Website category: university
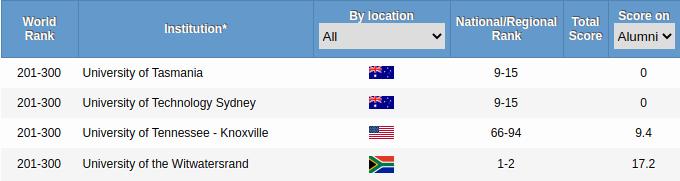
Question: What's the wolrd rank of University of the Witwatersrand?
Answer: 201-300

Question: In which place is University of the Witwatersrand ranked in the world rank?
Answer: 201-300

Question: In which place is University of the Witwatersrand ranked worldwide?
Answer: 201-300

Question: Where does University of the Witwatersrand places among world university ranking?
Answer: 201-300

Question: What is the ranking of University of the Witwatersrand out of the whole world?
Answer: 201-300

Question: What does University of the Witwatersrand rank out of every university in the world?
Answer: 201-300

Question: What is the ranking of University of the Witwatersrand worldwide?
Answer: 201-300

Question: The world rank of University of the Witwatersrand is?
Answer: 201-300

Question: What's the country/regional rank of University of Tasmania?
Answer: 9-15

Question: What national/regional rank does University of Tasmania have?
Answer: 9-15

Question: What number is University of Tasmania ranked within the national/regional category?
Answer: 9-15

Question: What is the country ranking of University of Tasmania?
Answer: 9-15

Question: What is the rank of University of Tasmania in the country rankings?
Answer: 9-15

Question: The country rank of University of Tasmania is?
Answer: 9-15

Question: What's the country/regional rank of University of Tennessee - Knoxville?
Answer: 66-94

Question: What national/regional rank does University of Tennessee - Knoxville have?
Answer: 66-94

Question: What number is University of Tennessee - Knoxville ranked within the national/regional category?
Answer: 66-94

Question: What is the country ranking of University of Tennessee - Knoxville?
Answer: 66-94

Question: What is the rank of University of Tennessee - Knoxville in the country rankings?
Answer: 66-94

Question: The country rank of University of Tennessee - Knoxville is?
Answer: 66-94

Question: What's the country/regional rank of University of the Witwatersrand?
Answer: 1-2

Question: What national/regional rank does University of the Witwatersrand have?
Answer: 1-2

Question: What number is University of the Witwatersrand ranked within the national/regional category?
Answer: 1-2

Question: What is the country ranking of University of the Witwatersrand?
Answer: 1-2

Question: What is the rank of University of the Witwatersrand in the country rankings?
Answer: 1-2

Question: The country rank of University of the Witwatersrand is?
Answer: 1-2

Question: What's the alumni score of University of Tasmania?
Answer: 0

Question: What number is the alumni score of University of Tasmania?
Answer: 0

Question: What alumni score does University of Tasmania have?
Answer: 0

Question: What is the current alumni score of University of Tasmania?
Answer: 0

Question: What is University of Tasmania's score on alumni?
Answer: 0

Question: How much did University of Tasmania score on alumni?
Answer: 0

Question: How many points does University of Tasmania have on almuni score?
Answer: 0

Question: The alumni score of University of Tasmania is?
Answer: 0

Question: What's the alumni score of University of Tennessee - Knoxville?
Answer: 9.4

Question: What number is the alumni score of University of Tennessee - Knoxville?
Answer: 9.4

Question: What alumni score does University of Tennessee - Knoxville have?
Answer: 9.4

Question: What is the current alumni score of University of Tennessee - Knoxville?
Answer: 9.4

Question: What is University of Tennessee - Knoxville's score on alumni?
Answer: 9.4

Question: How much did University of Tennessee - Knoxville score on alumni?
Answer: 9.4

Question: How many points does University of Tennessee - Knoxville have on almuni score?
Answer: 9.4

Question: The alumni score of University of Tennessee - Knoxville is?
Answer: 9.4

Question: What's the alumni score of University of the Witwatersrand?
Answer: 17.2

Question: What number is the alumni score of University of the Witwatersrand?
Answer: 17.2

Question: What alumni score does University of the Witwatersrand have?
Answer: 17.2

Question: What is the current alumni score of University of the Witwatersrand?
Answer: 17.2

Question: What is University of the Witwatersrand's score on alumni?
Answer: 17.2

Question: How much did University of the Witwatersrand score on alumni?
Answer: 17.2

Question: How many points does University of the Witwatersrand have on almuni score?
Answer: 17.2

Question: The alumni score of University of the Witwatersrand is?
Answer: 17.2

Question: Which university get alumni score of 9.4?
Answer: University of Tennessee - Knoxville

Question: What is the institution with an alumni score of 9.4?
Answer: University of Tennessee - Knoxville

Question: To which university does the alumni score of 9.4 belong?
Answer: University of Tennessee - Knoxville

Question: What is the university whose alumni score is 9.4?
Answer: University of Tennessee - Knoxville

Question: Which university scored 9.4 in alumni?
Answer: University of Tennessee - Knoxville

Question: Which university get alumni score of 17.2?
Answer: University of the Witwatersrand

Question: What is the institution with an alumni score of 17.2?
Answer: University of the Witwatersrand

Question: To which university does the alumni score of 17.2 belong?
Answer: University of the Witwatersrand

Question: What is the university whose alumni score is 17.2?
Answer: University of the Witwatersrand

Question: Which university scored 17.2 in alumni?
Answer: University of the Witwatersrand